Question: I'm trying to parse a binary file, and I need some help on where to go. I've looking online for "parsing binary files", "reading binary files", "reading text inside binaries", etc. and I haven't had any luck.
For example, how would I read this text out of this binary file? Any help would be MUCH appreciated. I am using powershell.

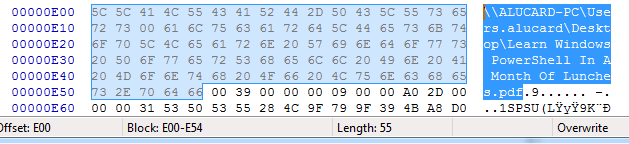
Answer: It seems that you have a binary file with text on a fixed or otherwise deducible position. <URL> might help you but... It'll try to parse the entire file to an array of strings and thus creating an array of "garbage". Also, you wouldn't know from what file position a particular "rope of characters" was.
You can try .NET classes <URL> to decode. It's just a line for each call:
'''
# Read the entire file to an array of bytes.
$bytes = [System.IO.File]::ReadAllBytes("path_to_the_file")
# Decode first 12 bytes to a text assuming ASCII encoding.
$text = [System.Text.Encoding]::ASCII.GetString($bytes, 0, 12)
'''
In your real case you'd probably go through the array of bytes in a loop finding the start and end of a particular string sequence and using those indices to specify the range of bytes you want to extract the text from by the <URL>.
The .NET methods I mentioned are available in .NET Framework 2.0 or higher. If you installed PowerShell 2.0 you already have it.